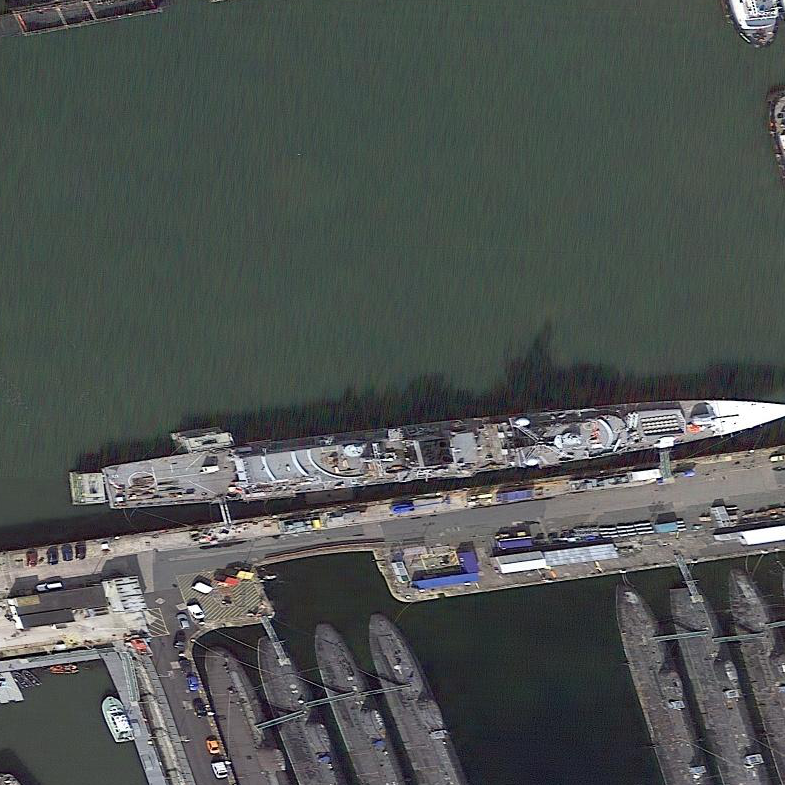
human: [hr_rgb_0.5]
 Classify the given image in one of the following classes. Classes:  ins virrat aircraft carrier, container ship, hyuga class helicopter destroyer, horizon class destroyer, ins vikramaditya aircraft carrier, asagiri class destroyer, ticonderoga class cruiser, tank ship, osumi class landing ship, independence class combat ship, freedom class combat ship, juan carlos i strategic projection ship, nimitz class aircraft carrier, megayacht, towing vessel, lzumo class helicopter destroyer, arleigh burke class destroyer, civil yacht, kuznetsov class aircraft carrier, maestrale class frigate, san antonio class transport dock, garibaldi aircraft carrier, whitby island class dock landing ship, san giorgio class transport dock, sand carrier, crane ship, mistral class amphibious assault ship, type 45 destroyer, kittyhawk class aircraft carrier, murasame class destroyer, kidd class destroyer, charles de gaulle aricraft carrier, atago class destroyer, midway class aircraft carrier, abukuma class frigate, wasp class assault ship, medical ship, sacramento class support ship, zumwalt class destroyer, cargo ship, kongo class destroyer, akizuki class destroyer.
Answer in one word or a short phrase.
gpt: Type 45 destroyer